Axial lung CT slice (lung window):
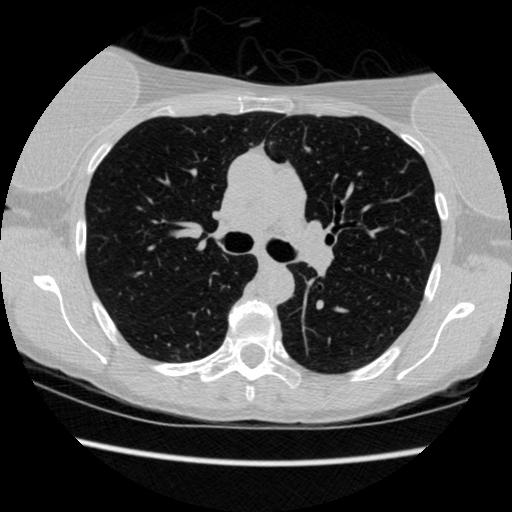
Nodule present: no